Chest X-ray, PA view. Patient: 51 years old, sex F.
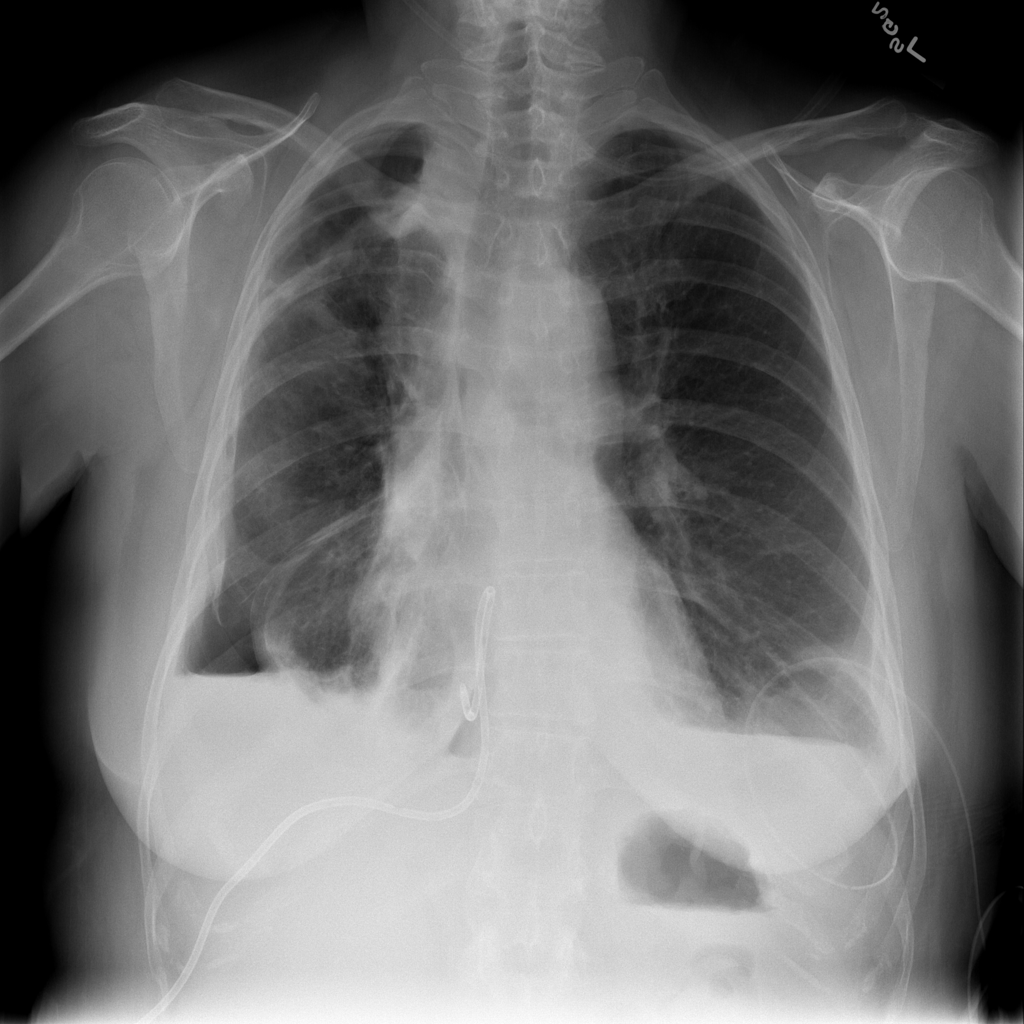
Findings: Effusion, Infiltration